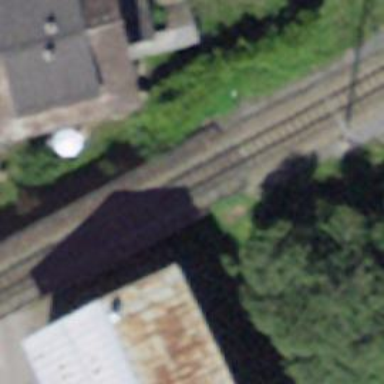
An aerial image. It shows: Narrow gauge railway bridge with electrified contact lines.